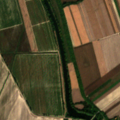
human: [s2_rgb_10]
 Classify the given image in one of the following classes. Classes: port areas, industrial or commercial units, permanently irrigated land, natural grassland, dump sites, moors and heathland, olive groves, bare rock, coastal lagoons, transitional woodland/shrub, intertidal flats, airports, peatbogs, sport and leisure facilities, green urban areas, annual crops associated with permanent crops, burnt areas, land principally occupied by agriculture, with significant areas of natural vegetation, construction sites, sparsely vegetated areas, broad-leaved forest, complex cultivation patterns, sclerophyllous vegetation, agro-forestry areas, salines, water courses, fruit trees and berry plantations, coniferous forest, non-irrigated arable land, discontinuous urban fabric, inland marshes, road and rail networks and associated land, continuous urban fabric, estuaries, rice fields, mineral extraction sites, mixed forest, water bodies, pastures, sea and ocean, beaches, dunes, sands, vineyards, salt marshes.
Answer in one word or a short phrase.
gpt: non-irrigated arable land, water courses